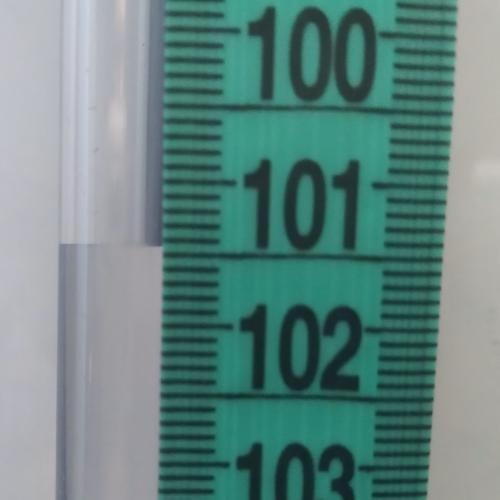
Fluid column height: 101.4 cm